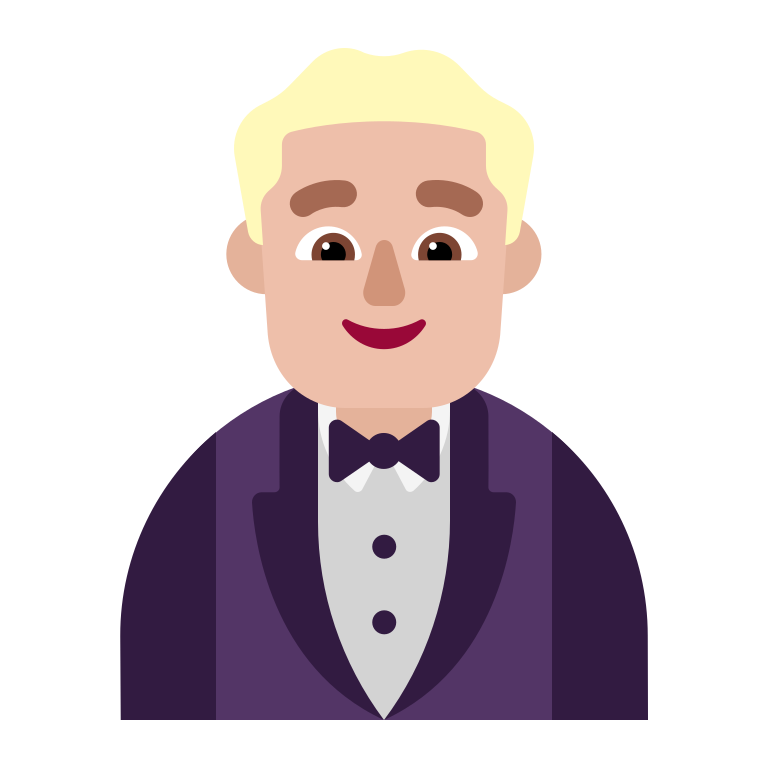
man in tuxedo flat  light